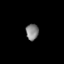
Tissue: skin
Cell type: Epithelial cells
Senescence score: 0.2734
Nuclear area (px): 199
Mean DAPI intensity: 131.618